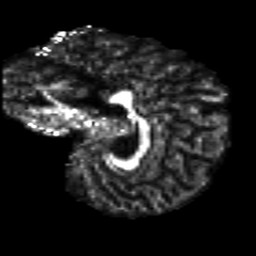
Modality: FA
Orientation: sagittal
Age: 26
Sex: male
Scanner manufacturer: siemens
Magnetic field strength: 3 T
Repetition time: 8.8 s
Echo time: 0.085 s